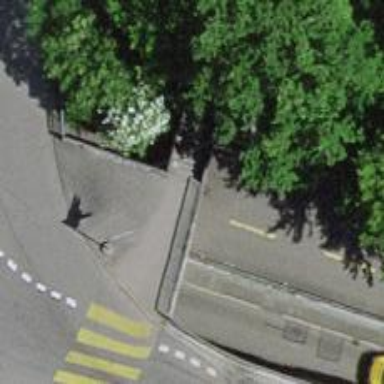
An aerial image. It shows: Path tunnel with asphalt surface.